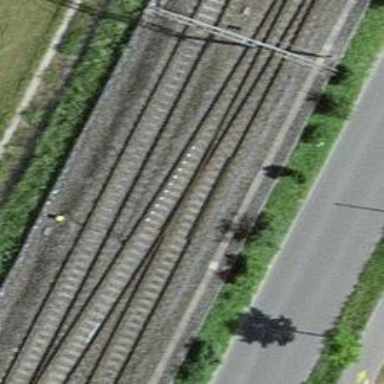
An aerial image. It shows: Siding railway track with electrified contact line.